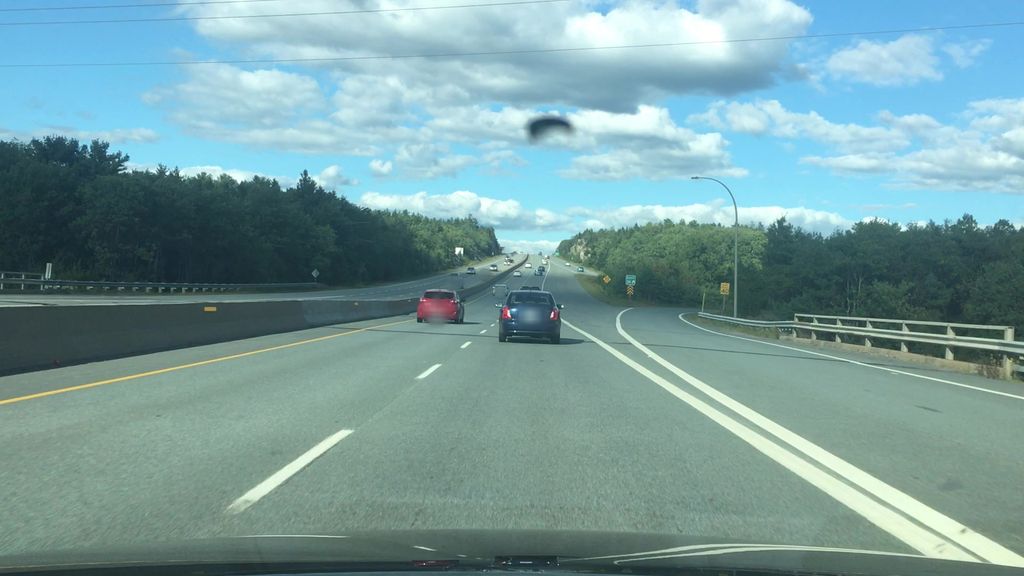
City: halifax